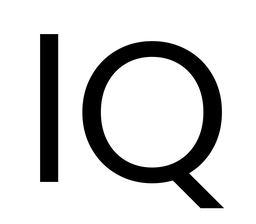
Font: Poppins-Regular